Question: I look at the source code of file and see

I run 'file script' and see
'''
ELF 64-bit LSB executable, AMD x86-64, version 1 (SYSV),
for GNU/Linux 2.6.9, dynamically linked (uses shared libs), not stripped
'''
I recall that I have been able to read this binary as plain text sometimes and saw that it is filesystem dependent script.
However, I forgot how I did it.
The script is just splitting a file and just interested in what is the split pattern what it is using.
However, with those '^@' signs it is difficult to make sense of it.
However, there are rather much text which you can read.
How can you visualize such a binary file better?
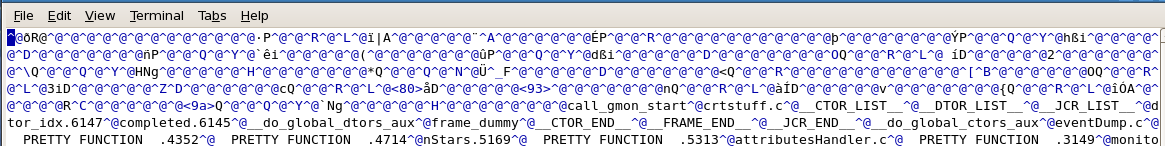
Answer: I would suggest to use the <URL> command:
'''
strings script | less
'''
Note that despite its name, 'script' is not a script but a binary executable, as 'file' shows.